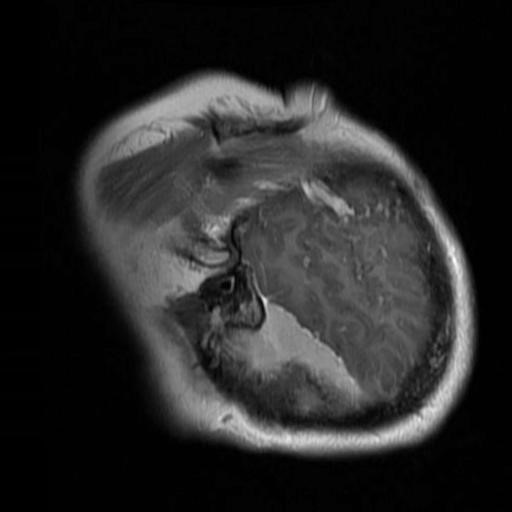
Label: brain_menin